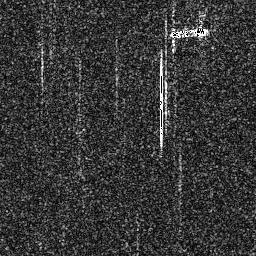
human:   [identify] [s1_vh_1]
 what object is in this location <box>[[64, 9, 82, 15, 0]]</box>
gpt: <ref>1 medium ship at the top right</ref>